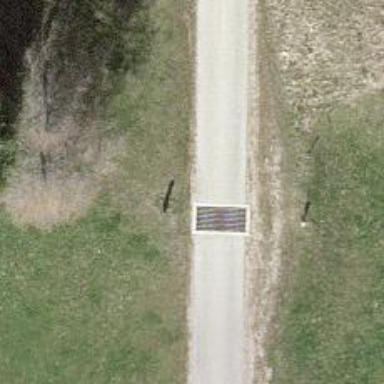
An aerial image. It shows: Cattle grid.